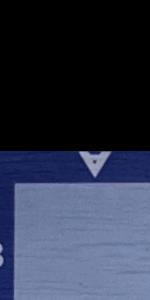
Label: Empty